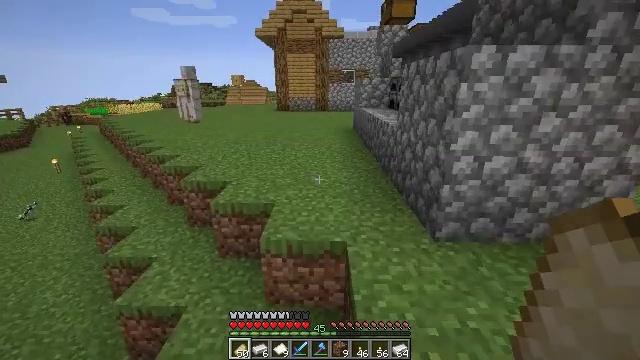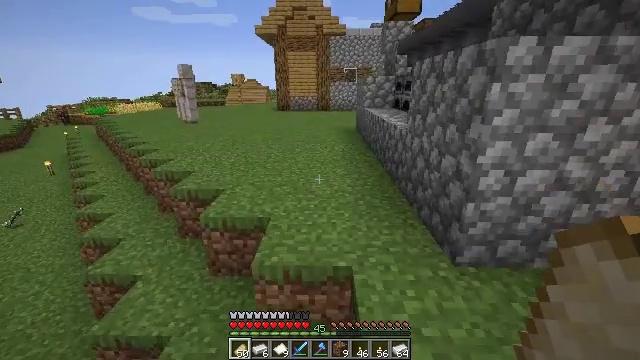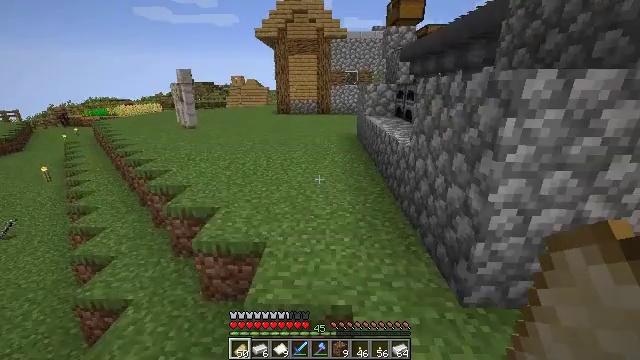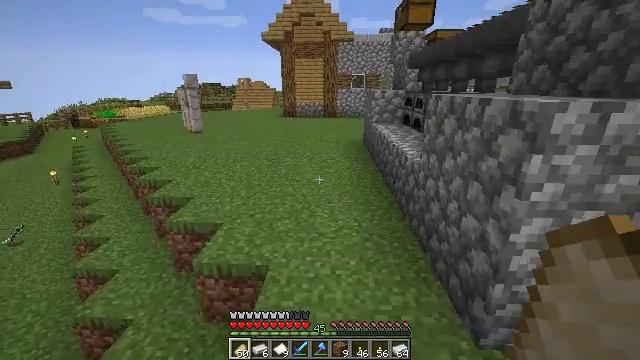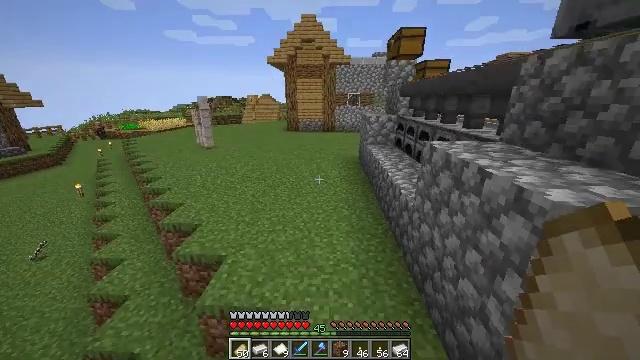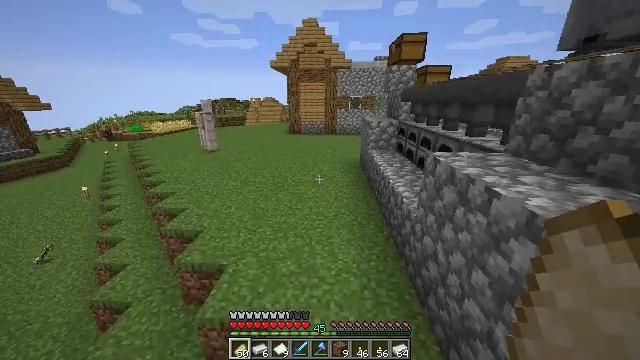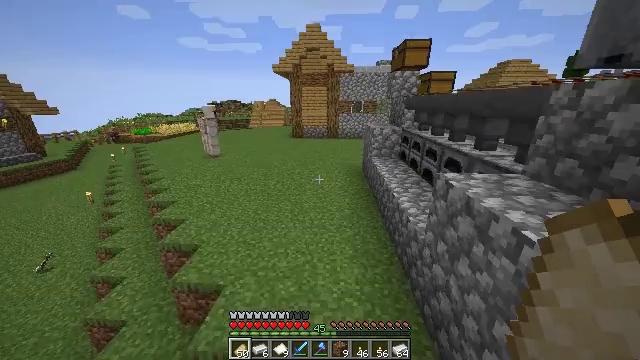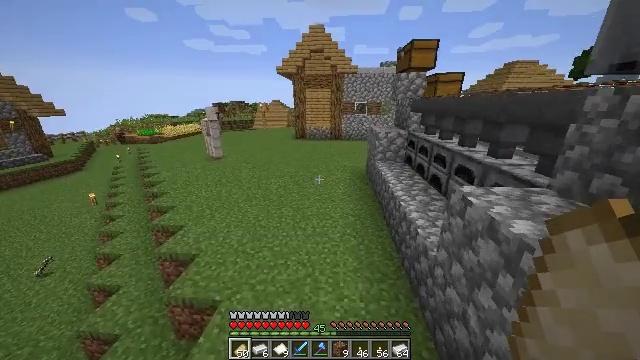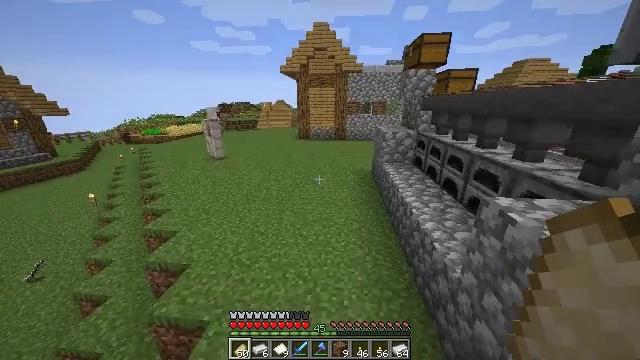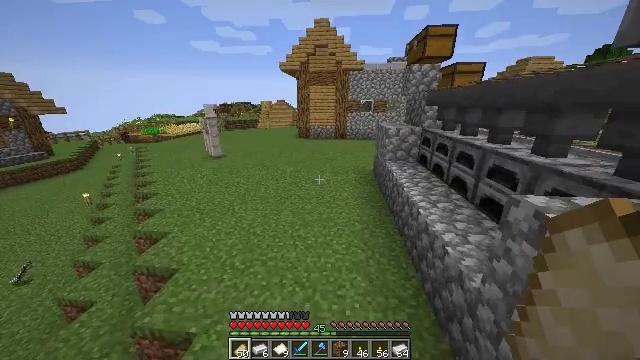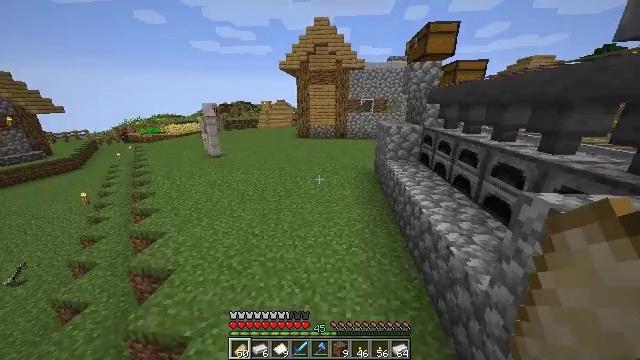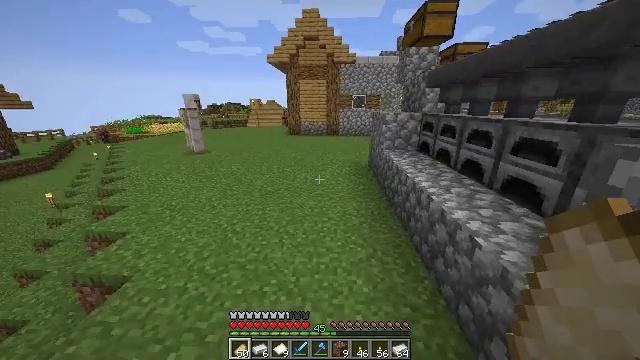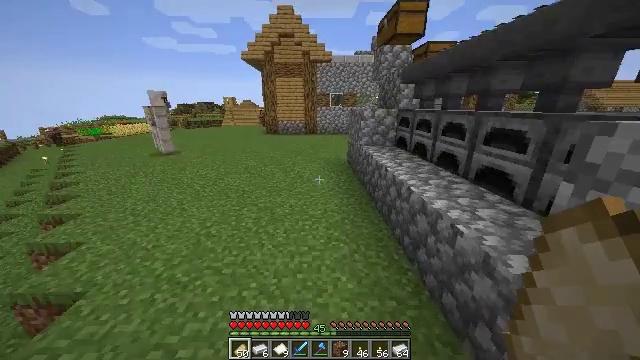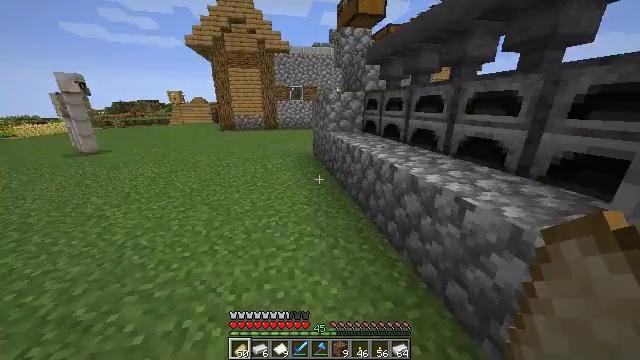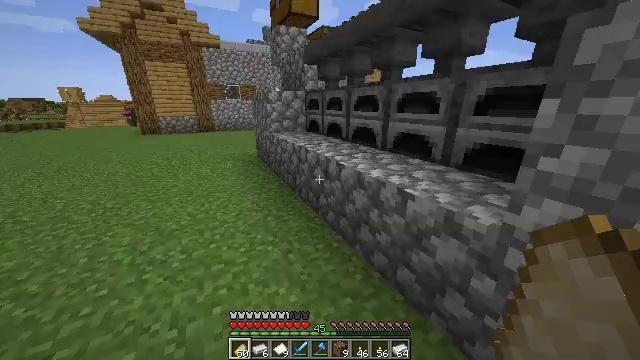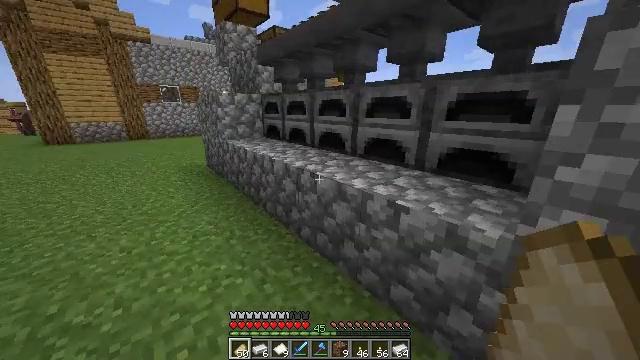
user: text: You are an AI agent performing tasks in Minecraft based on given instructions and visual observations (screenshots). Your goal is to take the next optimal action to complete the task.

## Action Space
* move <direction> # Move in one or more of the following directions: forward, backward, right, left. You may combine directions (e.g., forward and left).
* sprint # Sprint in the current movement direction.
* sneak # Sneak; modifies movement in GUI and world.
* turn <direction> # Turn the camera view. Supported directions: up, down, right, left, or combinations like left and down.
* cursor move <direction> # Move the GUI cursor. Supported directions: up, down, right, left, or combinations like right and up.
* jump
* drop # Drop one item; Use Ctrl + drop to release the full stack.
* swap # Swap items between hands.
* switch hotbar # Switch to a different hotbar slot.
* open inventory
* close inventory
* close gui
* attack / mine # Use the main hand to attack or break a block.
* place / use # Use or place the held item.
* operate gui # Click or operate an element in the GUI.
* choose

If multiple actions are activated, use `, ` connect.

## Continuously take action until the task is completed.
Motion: motion action
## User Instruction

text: craft item air
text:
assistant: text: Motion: move forward, jump
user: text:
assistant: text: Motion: move forward, sprint, jump
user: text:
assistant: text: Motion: move forward, sprint, turn left, jump
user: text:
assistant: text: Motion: move forward, sprint, jump
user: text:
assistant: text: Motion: move forward, sprint, jump
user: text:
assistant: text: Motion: move forward, sprint, jump
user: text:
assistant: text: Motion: move forward, jump
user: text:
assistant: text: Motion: move forward, turn left, jump
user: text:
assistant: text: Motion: move forward, jump
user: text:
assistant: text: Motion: move forward
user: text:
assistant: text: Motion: move forward, turn right
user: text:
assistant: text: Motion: move forward, turn right
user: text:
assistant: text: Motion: move forward, turn right
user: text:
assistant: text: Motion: move forward and move left, turn right
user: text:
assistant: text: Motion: move forward and move left, turn right
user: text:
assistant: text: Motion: move forward and move left, turn right and up
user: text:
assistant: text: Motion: move left, turn right and up
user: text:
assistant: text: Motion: move left, turn right and up
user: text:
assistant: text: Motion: turn right and up
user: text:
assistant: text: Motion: turn right and up
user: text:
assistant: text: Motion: turn right
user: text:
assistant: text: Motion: no_op
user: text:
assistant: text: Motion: no_op
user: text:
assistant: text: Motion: use / place
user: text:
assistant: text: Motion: use / place
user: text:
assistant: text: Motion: use / place
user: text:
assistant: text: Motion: no_op
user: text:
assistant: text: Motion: no_op
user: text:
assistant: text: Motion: open gui
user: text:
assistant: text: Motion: no_op